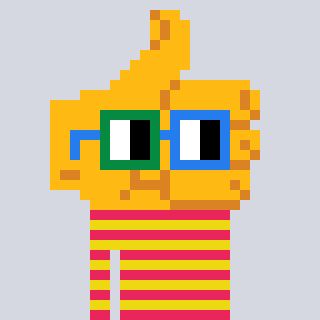
a pixel art character with square green and blue glasses, a thumbsup-shaped head and a yellow-colored body on a cool background